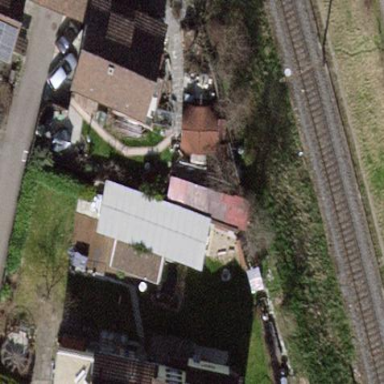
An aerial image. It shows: Shed.